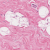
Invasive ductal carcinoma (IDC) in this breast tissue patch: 0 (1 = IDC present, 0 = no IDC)